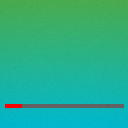
Screen state: on